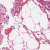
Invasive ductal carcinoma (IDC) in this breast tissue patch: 0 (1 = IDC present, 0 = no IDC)